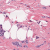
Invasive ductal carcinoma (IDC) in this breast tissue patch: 1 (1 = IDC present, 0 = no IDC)